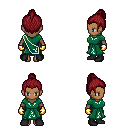
a pixel art fantasy rpg character, female body template, human, dark skin, sash dress, teal pants, brunette short topknot hairstyle, gold gloves, black shoes, four views (front, back, left, right), 2x2 character sprite sheet, small pixel art, hard edges, no anti-aliasing